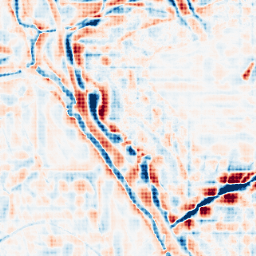
Category: wavelet
Decomposition family: wavelet_biorthogonal
Decomposition parameters: wavelet: bior2.4
level: 4
Upsampling method: sinc_hamming
Upsampling parameters: scale: 4
kernel_size: 4
Upsampling scale: 4